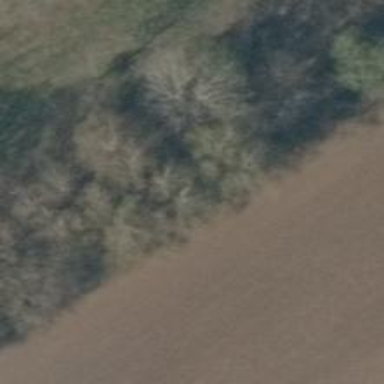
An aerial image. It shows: Row of deciduous broadleaved trees.